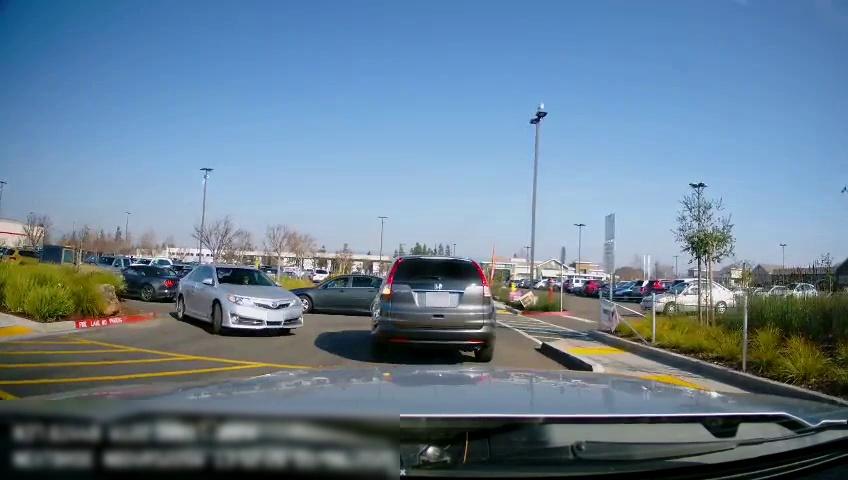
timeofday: Day
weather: Sunny
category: Drivable Space
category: Vehicles | SUV
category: Vehicles | Car
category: Vehicles | Car